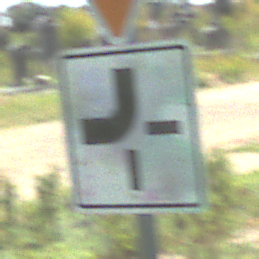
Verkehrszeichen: VerlaufVorfahrtsstrasse2
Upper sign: VorfahrtGewaehren
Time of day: Midday
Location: Outdoor (Special)
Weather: PartlyCloudy
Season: NotSpecified
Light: Natural